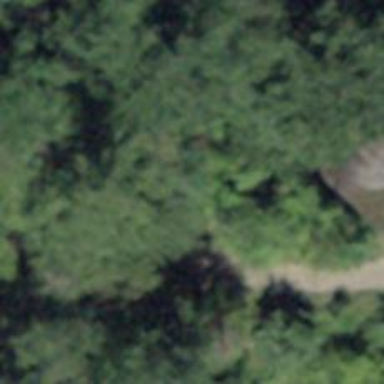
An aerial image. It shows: Bench.